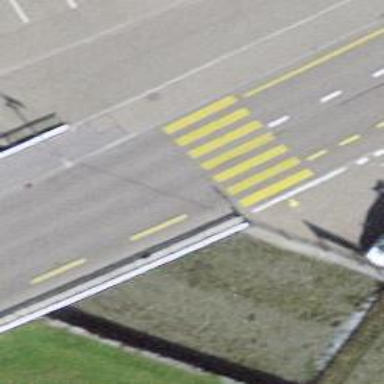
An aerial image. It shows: Marked road crossing.